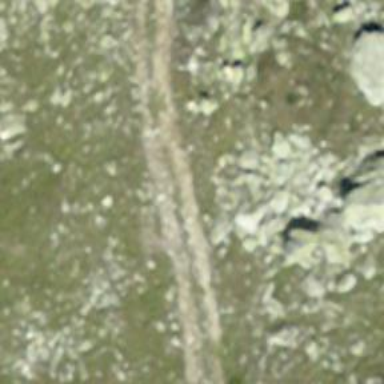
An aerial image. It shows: Track with grade3 tracktype.